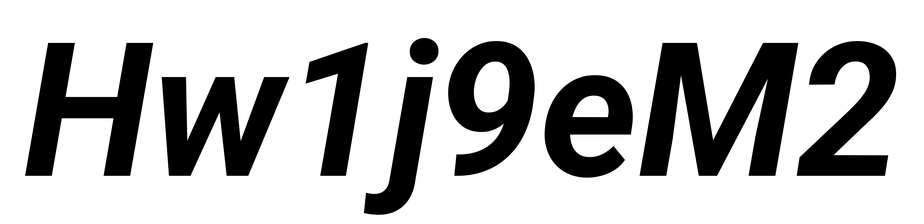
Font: Roboto-Italic_Bold_Italic